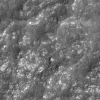
Atmospheric dust classification: not_dusty